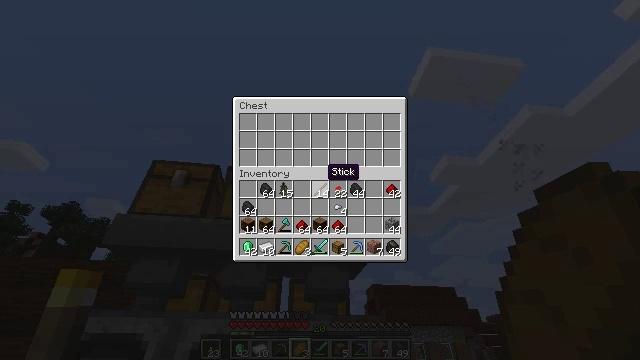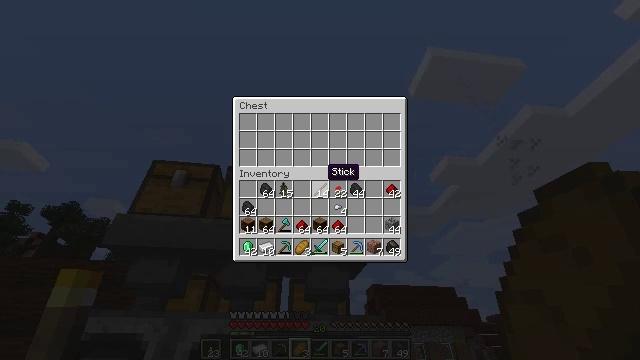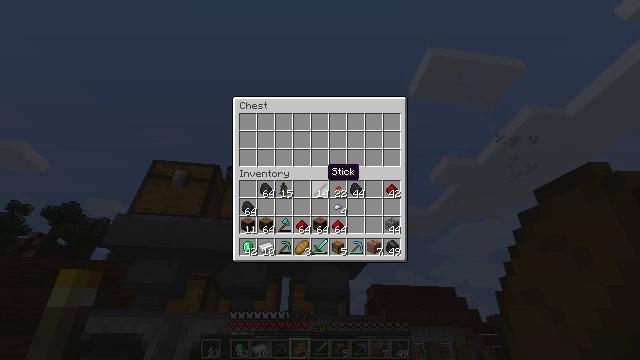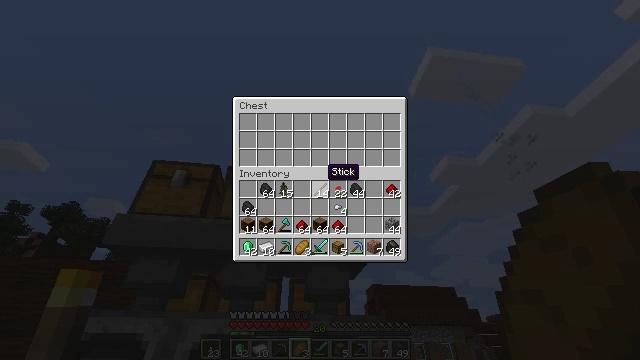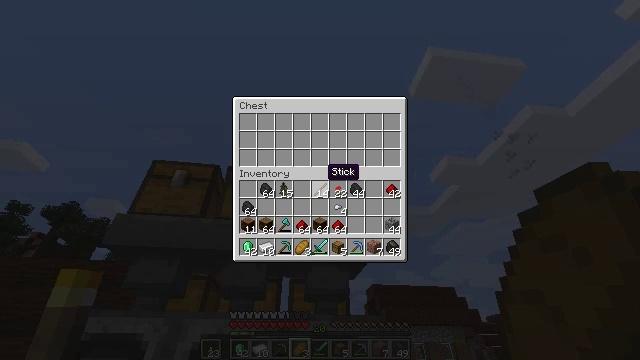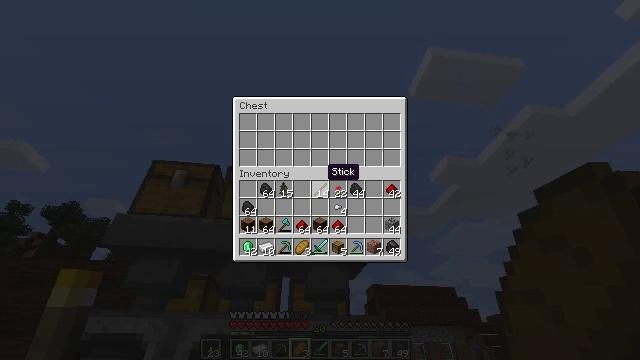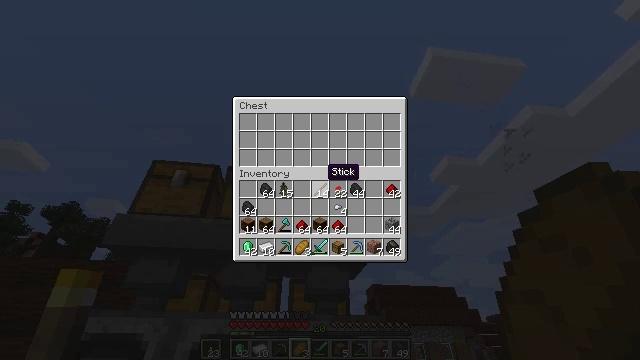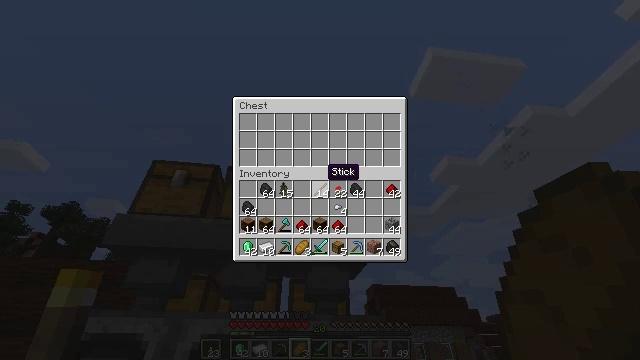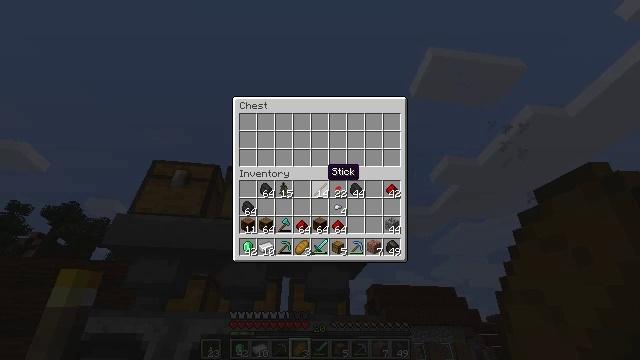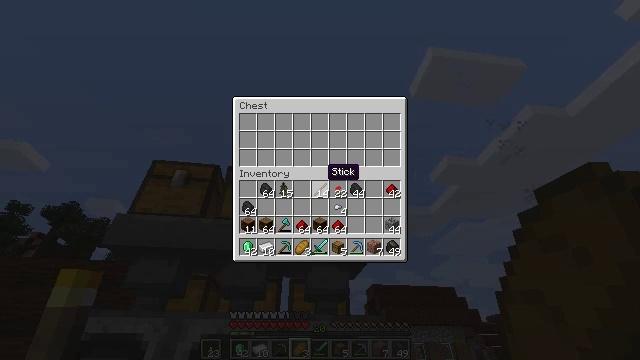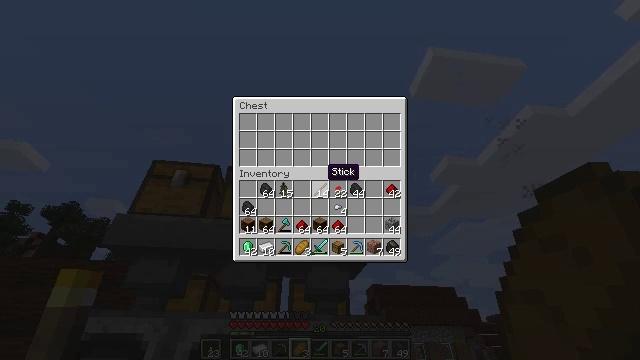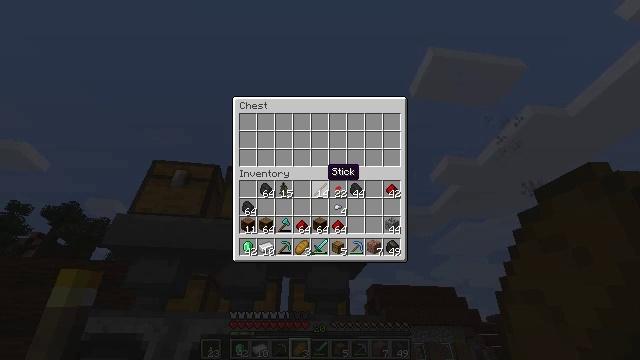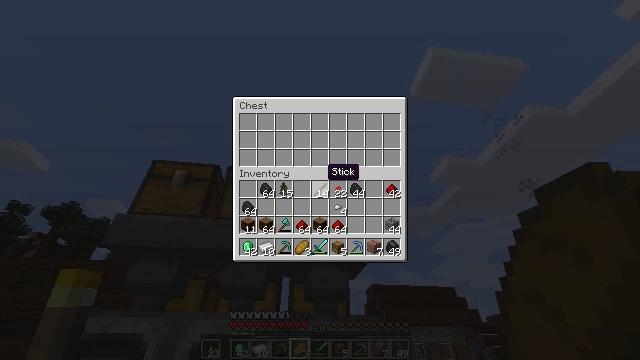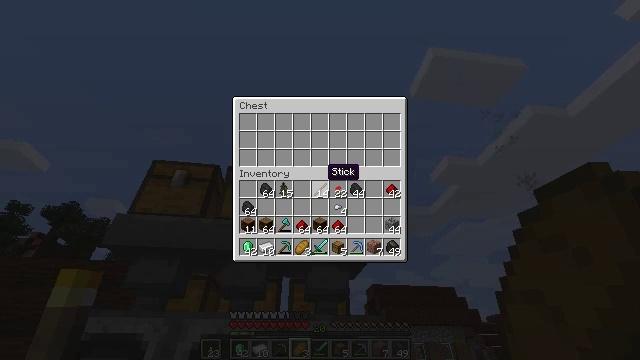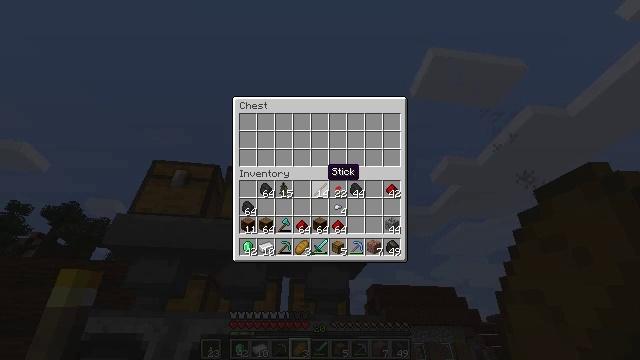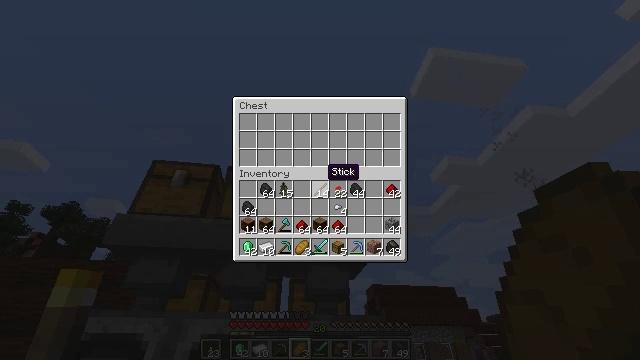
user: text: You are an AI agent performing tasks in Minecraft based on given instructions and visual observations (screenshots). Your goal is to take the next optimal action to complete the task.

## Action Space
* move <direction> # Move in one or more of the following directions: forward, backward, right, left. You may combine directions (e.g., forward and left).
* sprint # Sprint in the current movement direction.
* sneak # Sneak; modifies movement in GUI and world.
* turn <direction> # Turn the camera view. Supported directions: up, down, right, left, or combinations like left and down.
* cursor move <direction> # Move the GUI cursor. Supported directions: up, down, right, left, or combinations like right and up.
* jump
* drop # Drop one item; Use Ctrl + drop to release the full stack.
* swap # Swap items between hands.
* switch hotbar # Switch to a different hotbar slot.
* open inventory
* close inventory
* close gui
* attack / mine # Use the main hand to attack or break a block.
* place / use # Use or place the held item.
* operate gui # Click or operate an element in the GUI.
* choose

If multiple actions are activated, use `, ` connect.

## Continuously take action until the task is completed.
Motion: motion action
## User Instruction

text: Open the crafting table to craft an emerald.
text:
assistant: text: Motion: no_op
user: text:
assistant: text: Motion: no_op
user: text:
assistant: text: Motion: no_op
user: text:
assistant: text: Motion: no_op
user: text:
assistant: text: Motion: no_op
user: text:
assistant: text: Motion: no_op
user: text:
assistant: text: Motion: no_op
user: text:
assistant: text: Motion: no_op
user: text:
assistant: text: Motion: no_op
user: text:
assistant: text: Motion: no_op
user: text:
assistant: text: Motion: no_op
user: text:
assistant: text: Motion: no_op
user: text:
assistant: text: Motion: no_op
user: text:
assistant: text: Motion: no_op
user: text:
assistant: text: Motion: no_op
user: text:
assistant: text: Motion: no_op
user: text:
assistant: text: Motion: no_op
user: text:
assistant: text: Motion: no_op
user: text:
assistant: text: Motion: no_op
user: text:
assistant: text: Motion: no_op
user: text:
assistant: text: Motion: no_op
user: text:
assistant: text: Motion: no_op
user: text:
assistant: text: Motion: no_op
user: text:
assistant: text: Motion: no_op
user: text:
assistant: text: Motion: no_op
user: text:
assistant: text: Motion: no_op
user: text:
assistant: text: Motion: no_op
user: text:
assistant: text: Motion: no_op
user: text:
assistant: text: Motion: no_op
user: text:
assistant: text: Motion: no_op